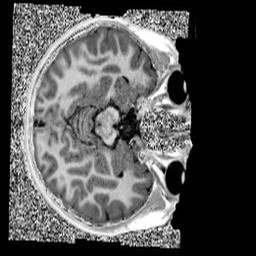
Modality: UNIT1
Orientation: axial
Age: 9
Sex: female
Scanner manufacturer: siemens
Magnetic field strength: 3 T
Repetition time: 4 s
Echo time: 0.00299 s